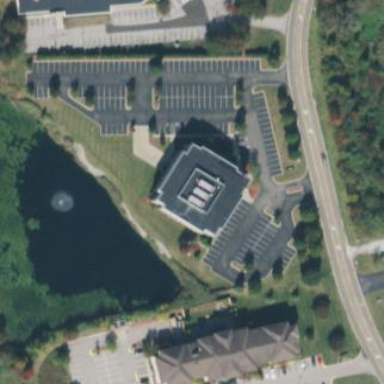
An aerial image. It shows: Commercial building.